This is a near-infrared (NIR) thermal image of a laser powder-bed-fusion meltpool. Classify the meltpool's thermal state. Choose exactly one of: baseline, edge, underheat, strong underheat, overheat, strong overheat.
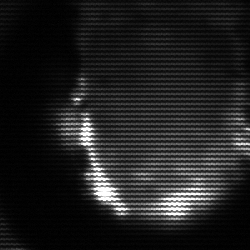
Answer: baseline